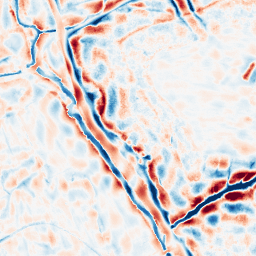
Category: wavelet
Decomposition family: wavelet_dwt
Decomposition parameters: wavelet: db8
level: 4
Upsampling method: quadratic
Upsampling parameters: scale: 4
Upsampling scale: 4